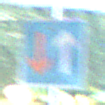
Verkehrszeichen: VorrangVorGegenverkehr
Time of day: Night
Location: Outdoor (Nature)
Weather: PartlyCloudy
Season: NotSpecified
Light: Natural